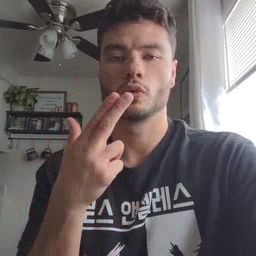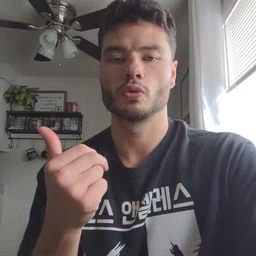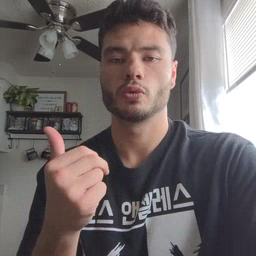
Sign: cute